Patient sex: M
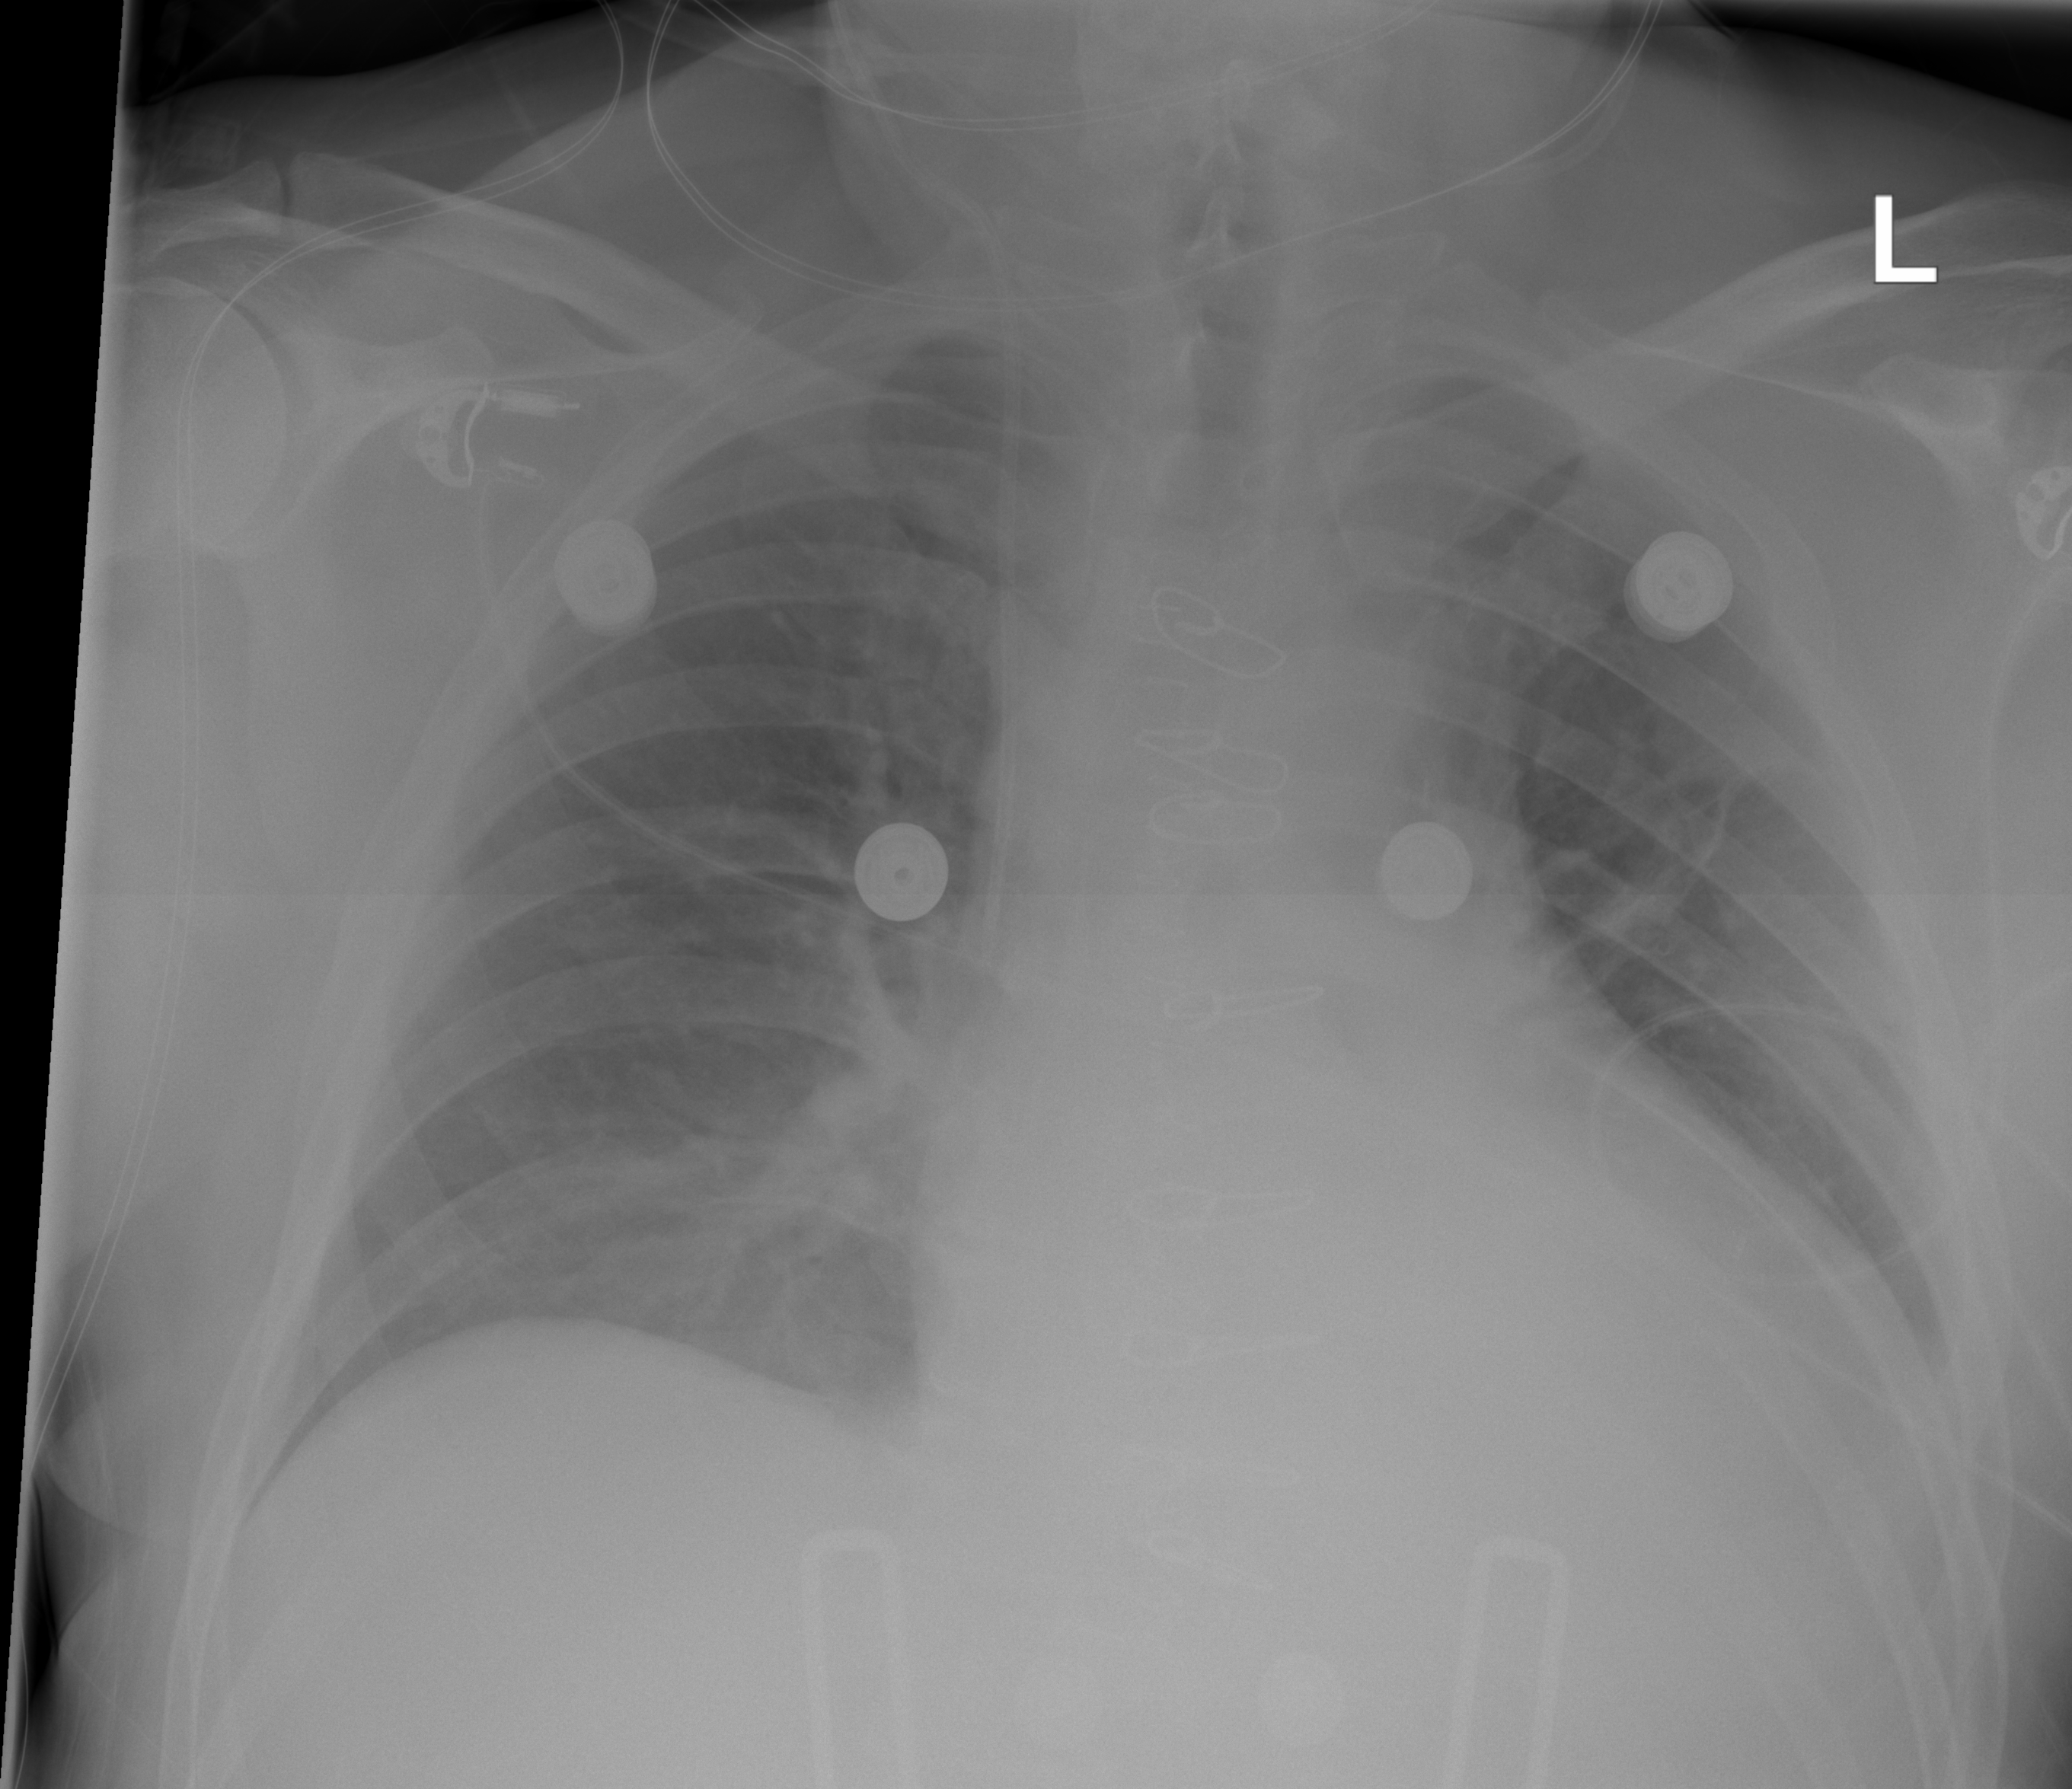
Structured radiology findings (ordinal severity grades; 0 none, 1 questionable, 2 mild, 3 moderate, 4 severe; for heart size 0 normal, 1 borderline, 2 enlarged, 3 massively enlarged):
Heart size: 3
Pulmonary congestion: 2
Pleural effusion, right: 0
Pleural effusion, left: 0
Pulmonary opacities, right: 0
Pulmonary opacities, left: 0
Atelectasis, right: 2
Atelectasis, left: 2